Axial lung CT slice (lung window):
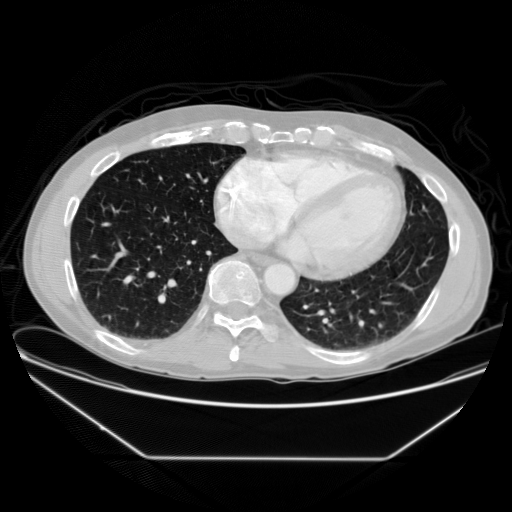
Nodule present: no